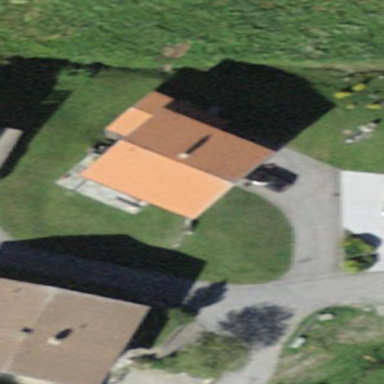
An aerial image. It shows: Simple house.